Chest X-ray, PA view. Patient: 59 years old, sex M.
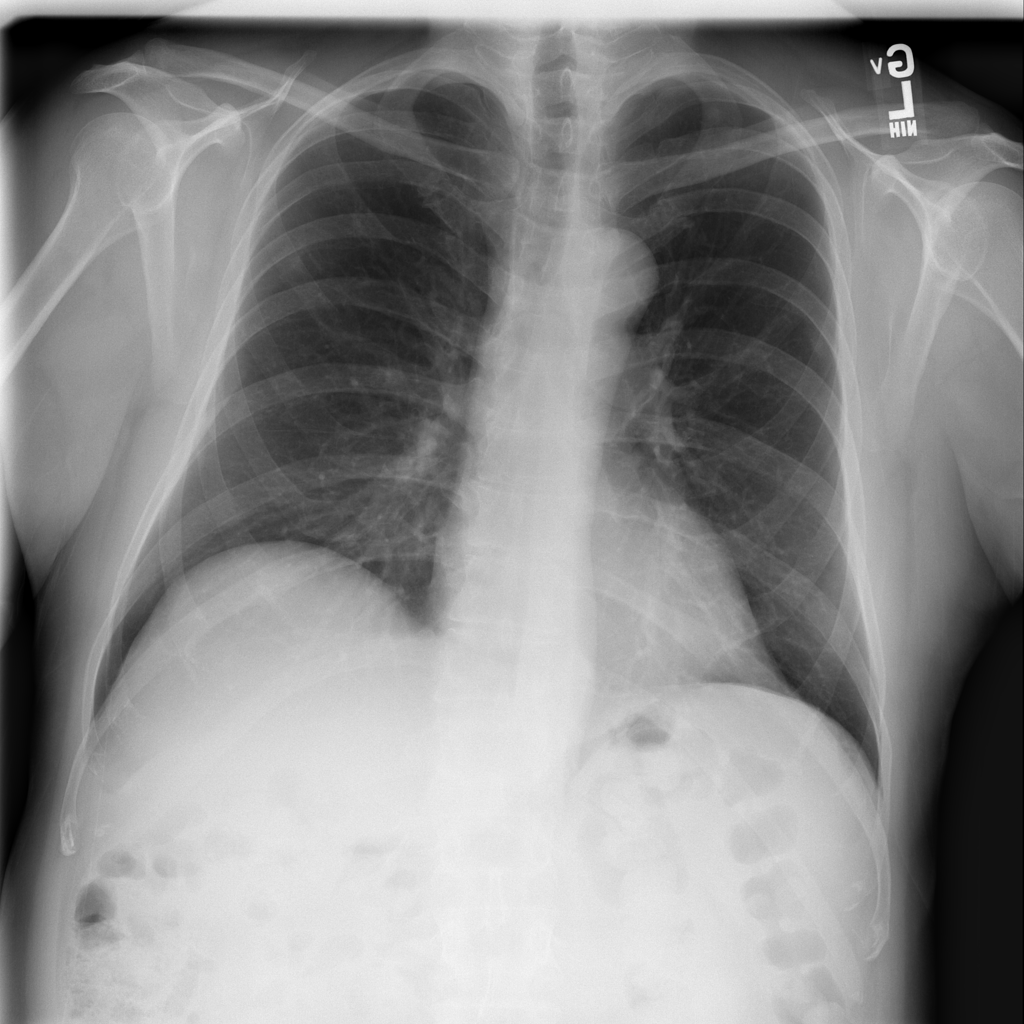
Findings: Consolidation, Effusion